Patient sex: F
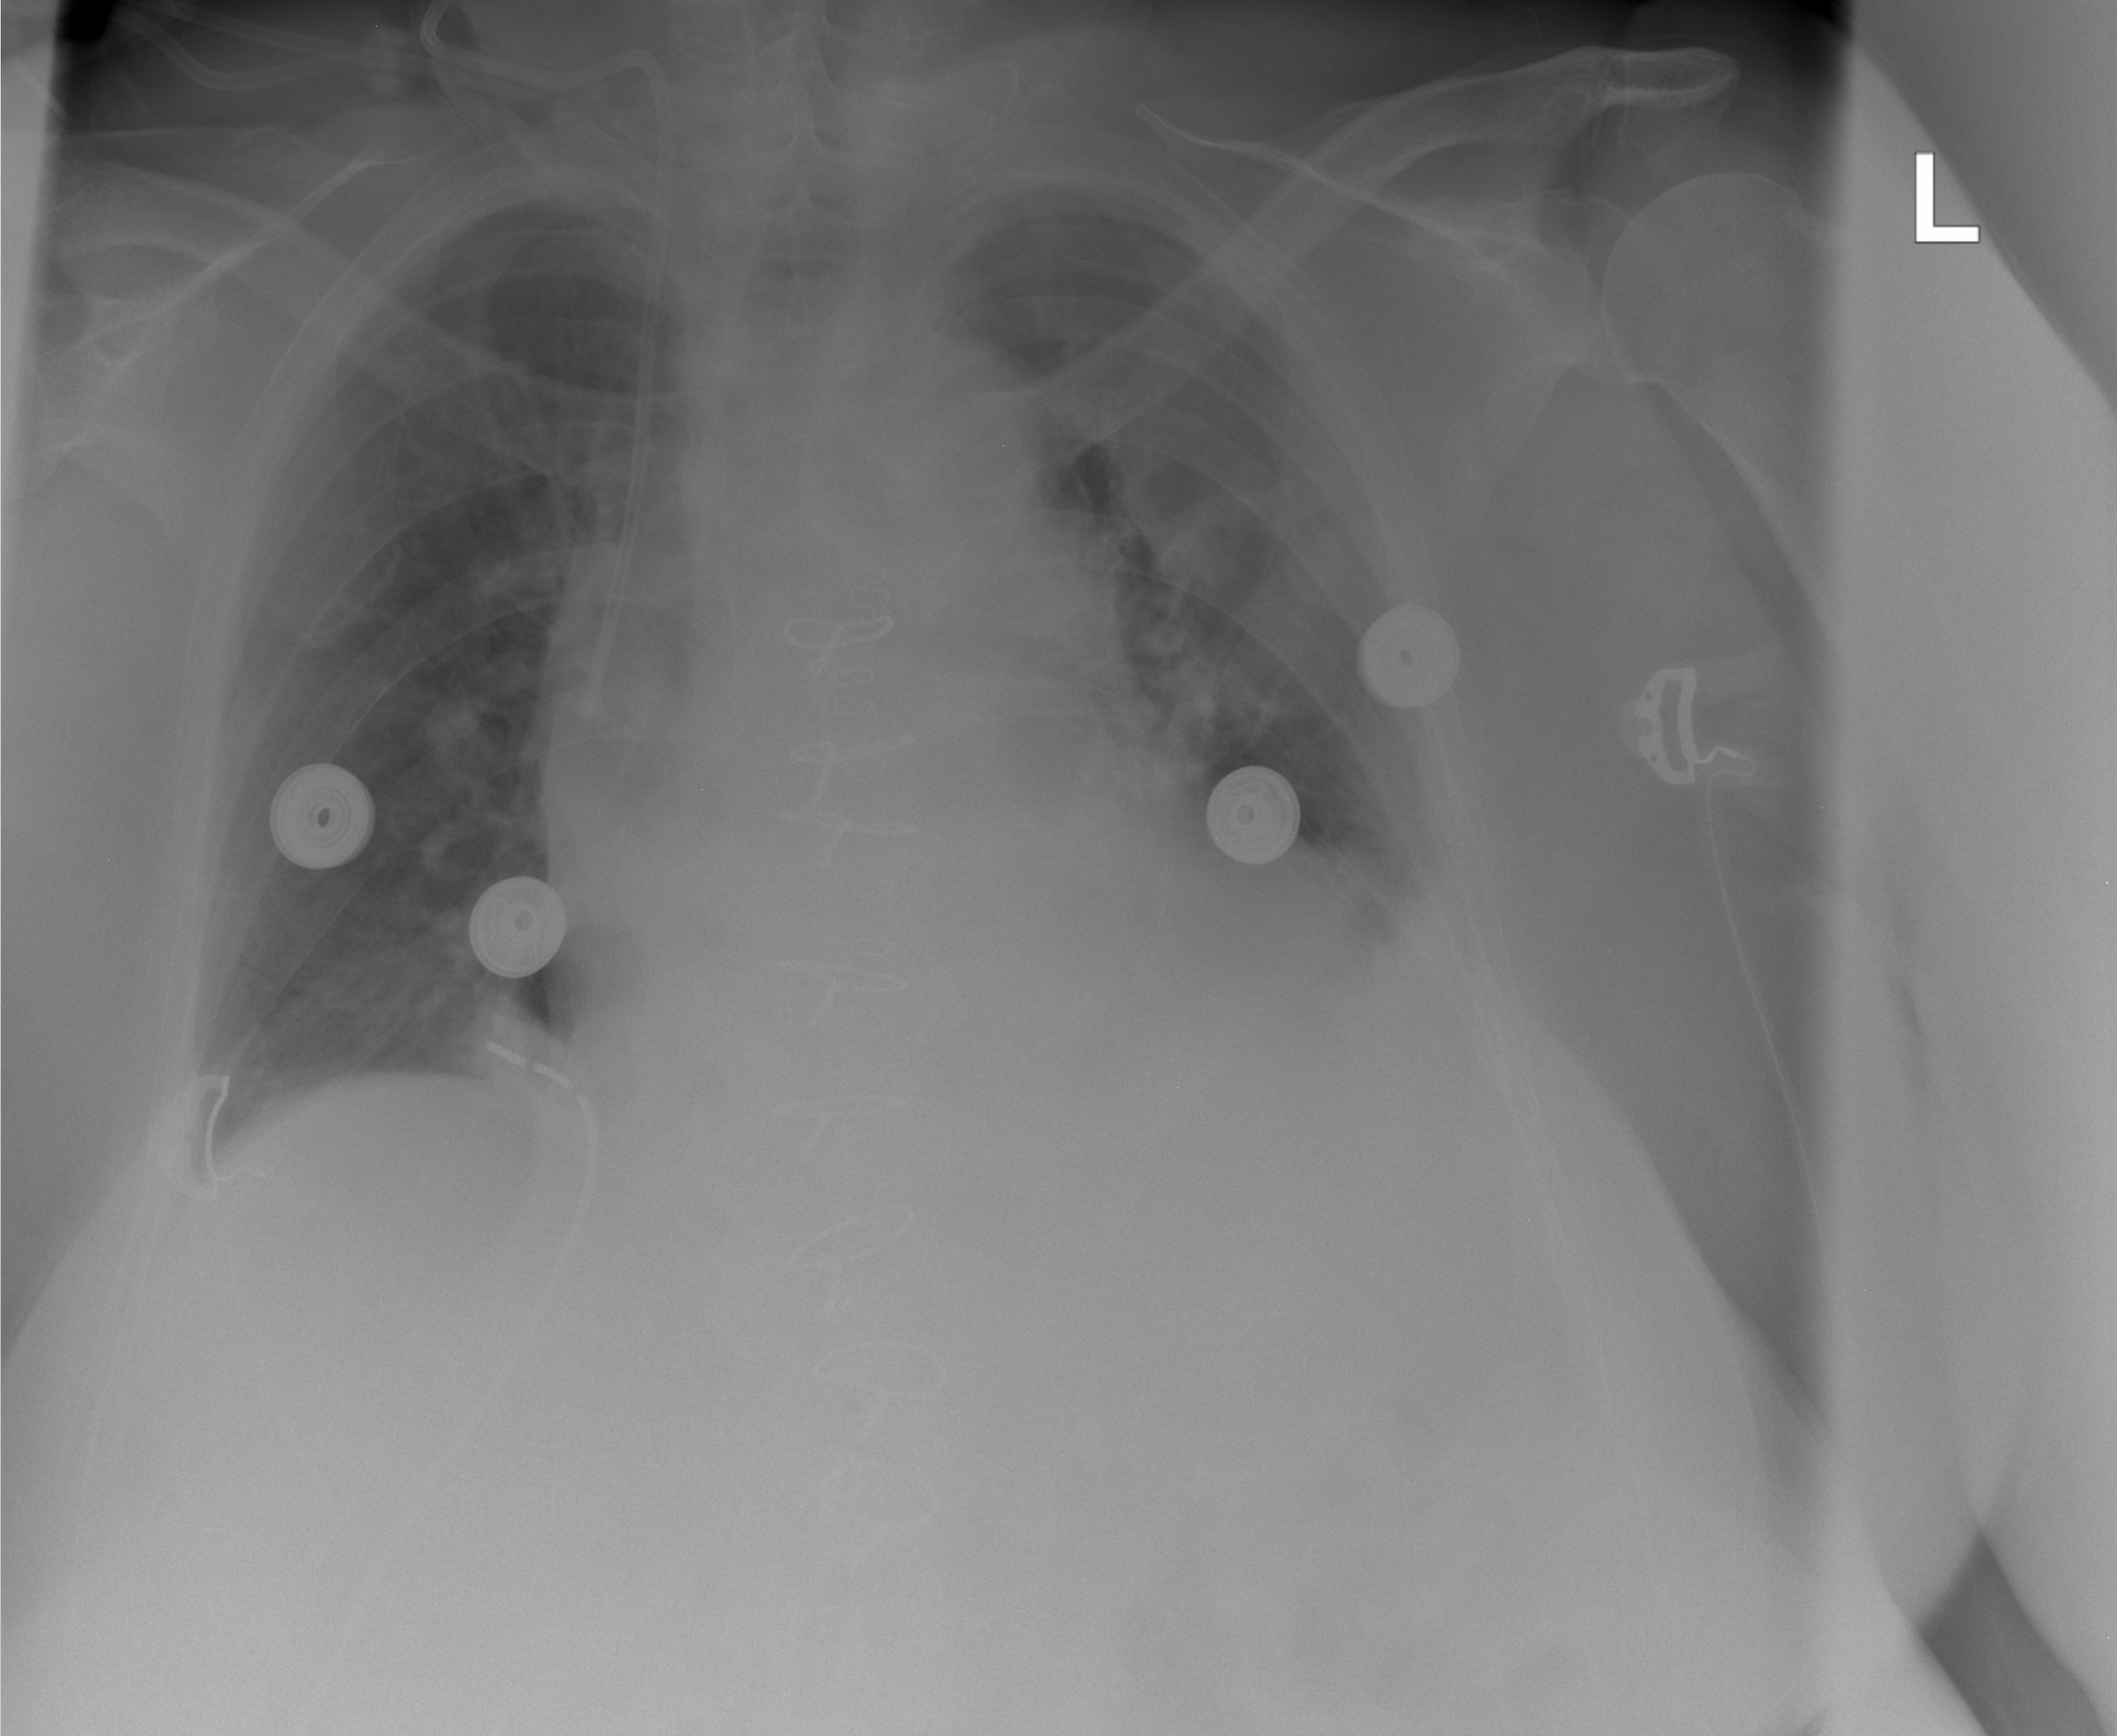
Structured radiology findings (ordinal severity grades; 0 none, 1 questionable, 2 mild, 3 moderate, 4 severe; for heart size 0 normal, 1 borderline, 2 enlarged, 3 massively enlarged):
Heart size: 2
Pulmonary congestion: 2
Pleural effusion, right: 0
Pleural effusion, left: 2
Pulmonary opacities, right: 0
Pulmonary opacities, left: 2
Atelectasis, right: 1
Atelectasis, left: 2